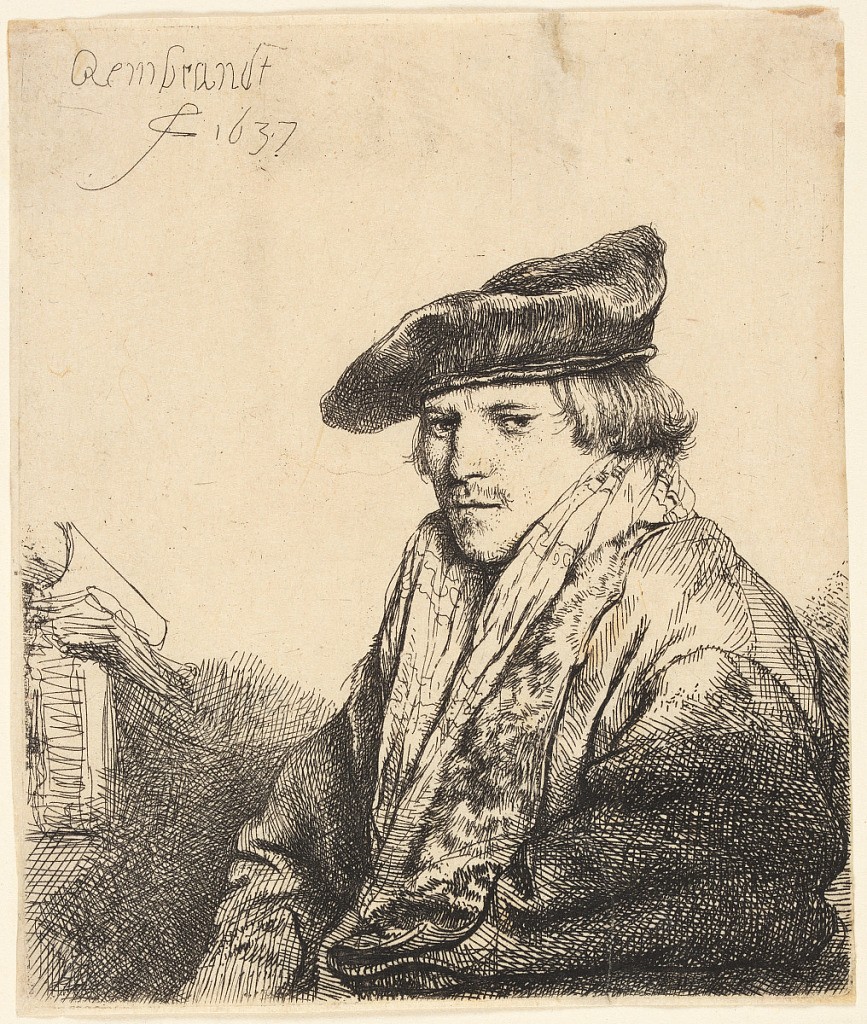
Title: Young Man in a Velvet Cap (Ferdinand Bol?)
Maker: Rembrandt Harmensz van Rijn, Dutch, 1606–1669
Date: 1637
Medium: Etching on laid paper
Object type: Print
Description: Half-length portrait of a man, t urned toward the left, looking out at the spectator in t hree-quarters view. He wears a velvet cap and there aree a number of books on the table beside him, left.